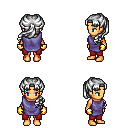
a pixel art fantasy rpg character, female body template, human, tanned skin, chain tabard jacket, red pants, white princess hairstyle, gold gloves, four views (front, back, left, right), 2x2 character sprite sheet, small pixel art, hard edges, no anti-aliasing